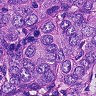
Metastatic tissue present: yes